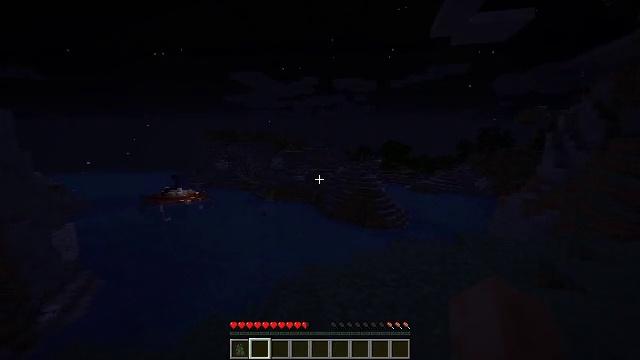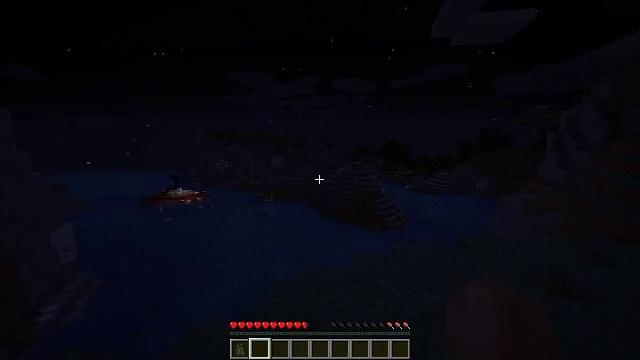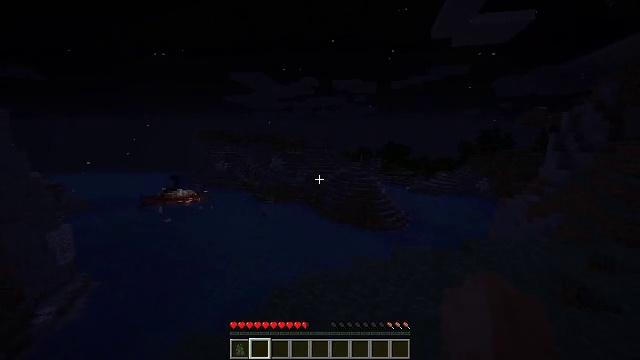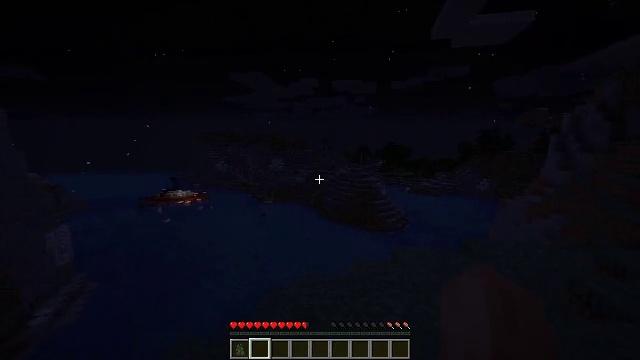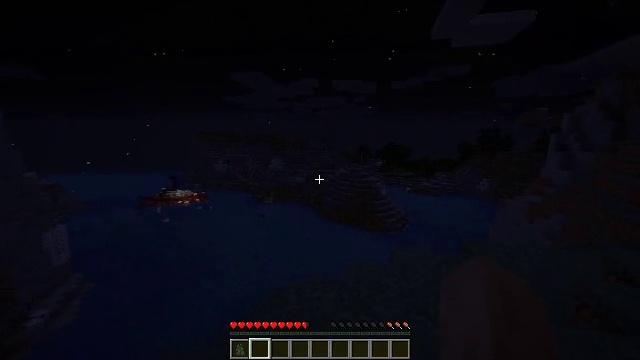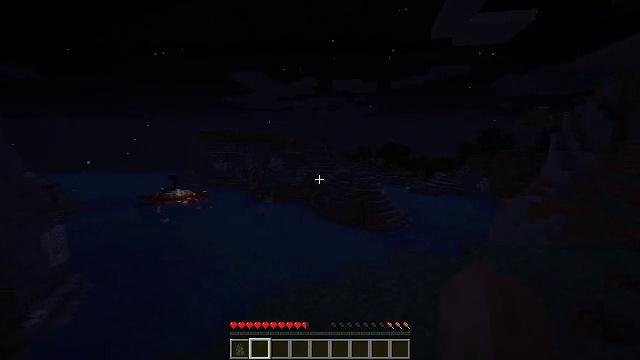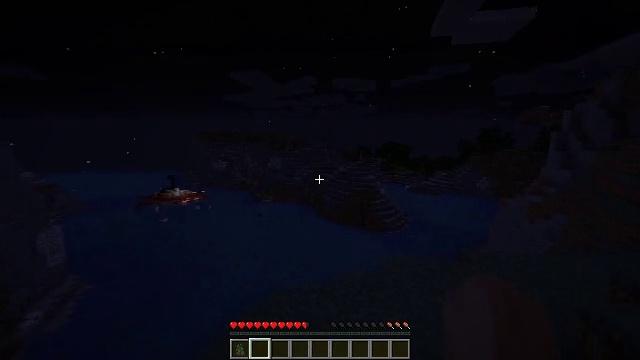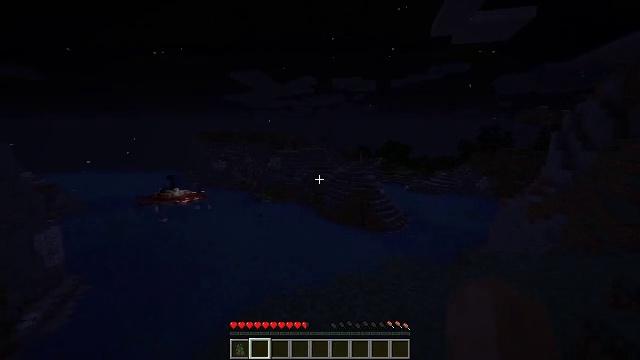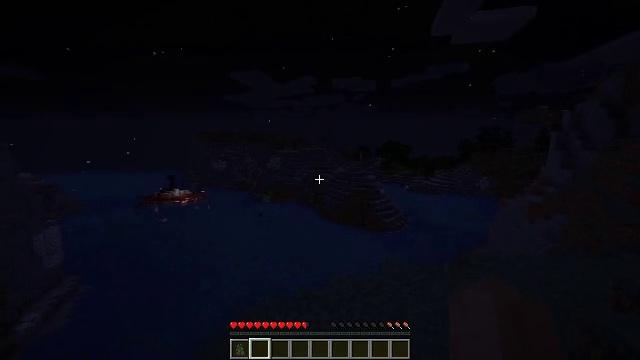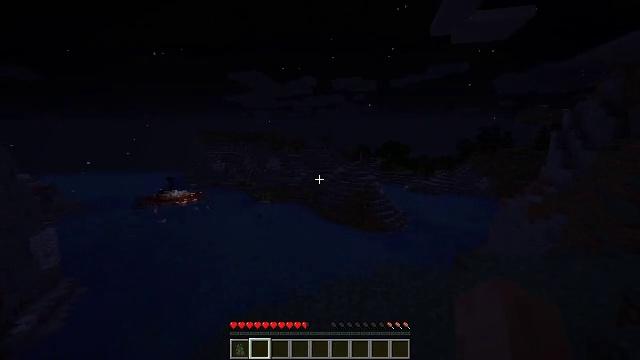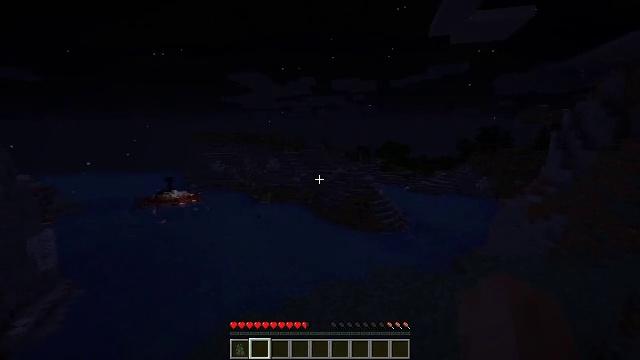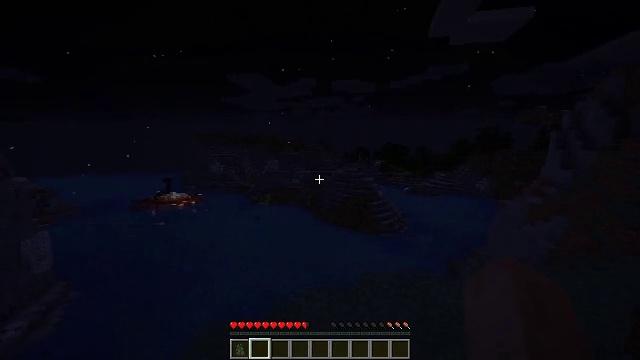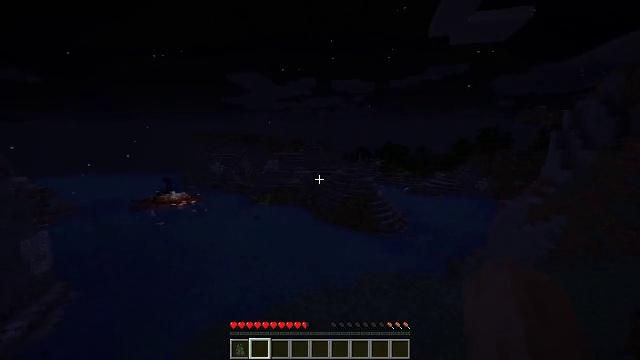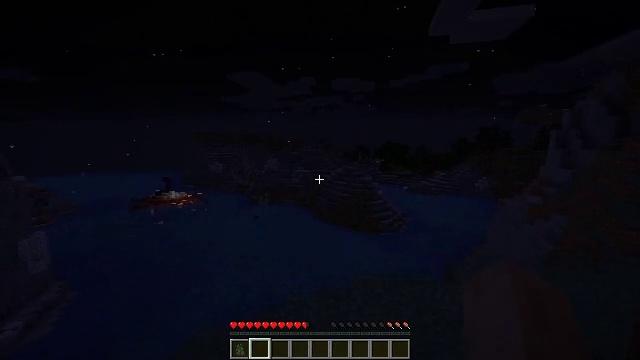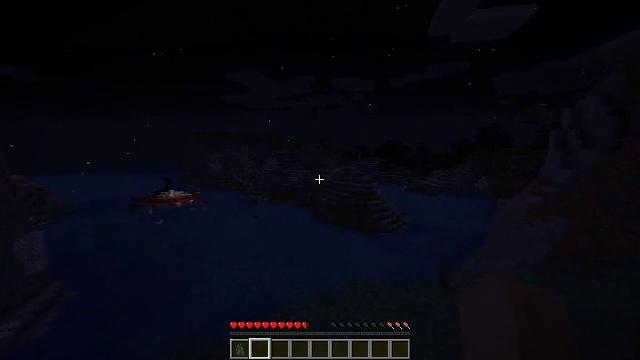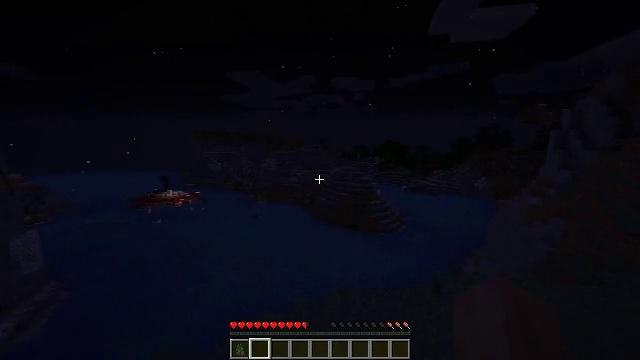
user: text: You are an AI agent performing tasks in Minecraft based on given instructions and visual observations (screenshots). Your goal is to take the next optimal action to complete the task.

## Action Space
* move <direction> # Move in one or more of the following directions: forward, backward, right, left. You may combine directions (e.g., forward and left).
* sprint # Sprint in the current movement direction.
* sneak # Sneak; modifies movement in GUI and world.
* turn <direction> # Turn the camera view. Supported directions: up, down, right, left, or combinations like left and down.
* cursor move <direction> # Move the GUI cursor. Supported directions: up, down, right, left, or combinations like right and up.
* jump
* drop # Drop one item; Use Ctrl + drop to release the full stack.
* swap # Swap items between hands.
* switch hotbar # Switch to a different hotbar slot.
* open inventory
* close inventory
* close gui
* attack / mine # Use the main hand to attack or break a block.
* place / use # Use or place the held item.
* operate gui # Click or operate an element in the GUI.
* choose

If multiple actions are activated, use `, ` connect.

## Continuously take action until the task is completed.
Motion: motion action
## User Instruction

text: Mine the sea lantern from the ocean monument.
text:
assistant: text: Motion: move forward
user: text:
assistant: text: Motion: move forward
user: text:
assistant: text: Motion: move forward and move right
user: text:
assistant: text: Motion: move forward and move right
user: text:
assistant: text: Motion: move forward and move right
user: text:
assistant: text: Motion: move forward and move right
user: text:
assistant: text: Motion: move forward and move right
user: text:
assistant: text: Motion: move forward and move right
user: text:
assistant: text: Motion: move forward and move right
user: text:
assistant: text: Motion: move forward and move right
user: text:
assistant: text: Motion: move forward and move right
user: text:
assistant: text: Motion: move forward and move right
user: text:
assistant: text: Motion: move forward and move right
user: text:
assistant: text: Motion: move forward and move right
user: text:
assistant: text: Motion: move forward and move right
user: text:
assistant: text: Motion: move forward and move right
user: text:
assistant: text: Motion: move forward and move right
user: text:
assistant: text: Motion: move forward and move right
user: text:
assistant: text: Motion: move forward and move right, turn left
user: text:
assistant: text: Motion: move forward and move right, turn left
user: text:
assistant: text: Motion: move forward and move right, turn left and down
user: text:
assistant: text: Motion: move forward and move right, turn left
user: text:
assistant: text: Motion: move forward and move right, turn left
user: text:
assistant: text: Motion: move forward and move right, turn left
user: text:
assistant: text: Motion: move right, turn left
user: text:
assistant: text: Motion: move right
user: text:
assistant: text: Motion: move right
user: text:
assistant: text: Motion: move right
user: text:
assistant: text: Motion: move right
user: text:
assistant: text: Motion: move right